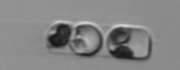
Label: Guinardia_delicatula_TAG_internal_parasite